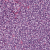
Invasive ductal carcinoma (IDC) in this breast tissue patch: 1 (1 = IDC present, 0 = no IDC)